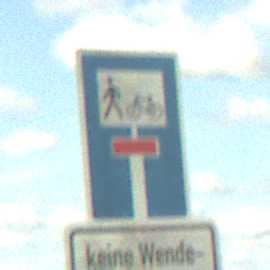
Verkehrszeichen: SackgasseRadverkehrFussgaengerDurchlaessig
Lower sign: HinweisGeaenderteVorfahrtVerkehrsfuehrungVerkehrsregelung3
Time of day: Midday
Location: Outdoor (RoadRail)
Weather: PartlyCloudy
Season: NotSpecified
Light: Natural